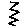
Label: zigzag